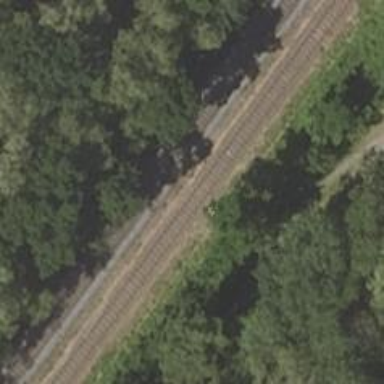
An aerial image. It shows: Railway siding with rails.